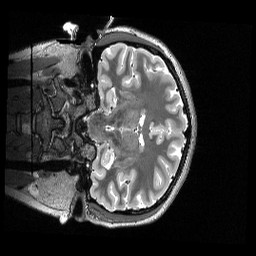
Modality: T2w
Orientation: coronal
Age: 21
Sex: female
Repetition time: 3.2 s
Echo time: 0.563 s